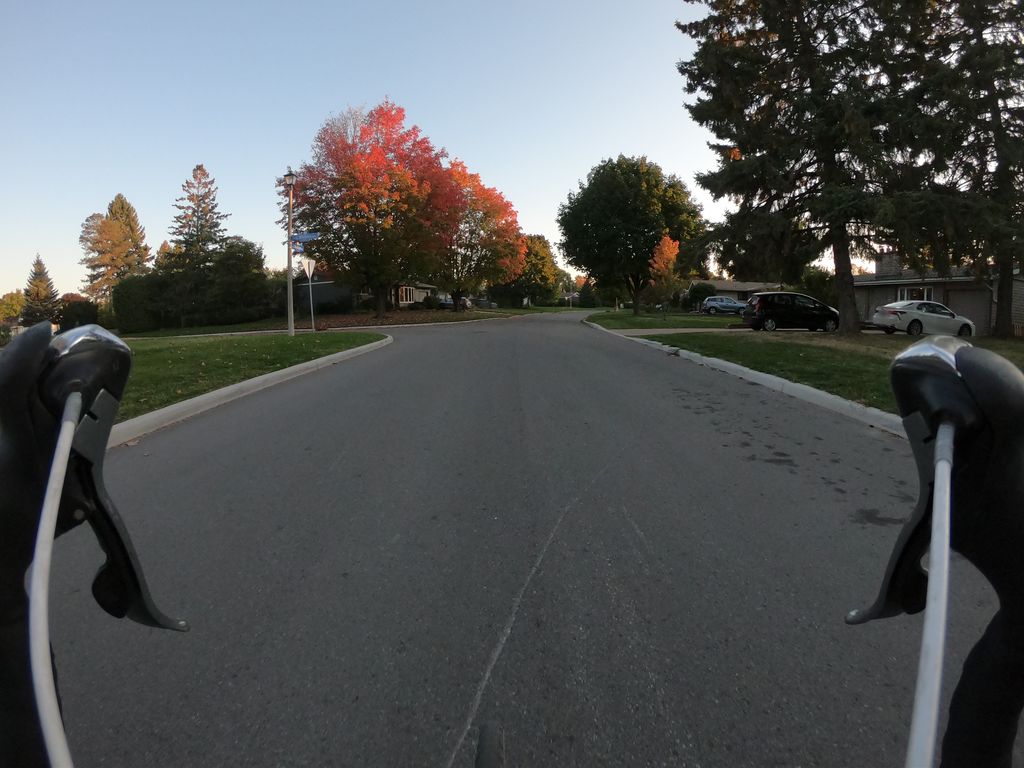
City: ottawa-gatineau